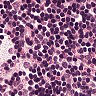
Metastatic tissue present: no